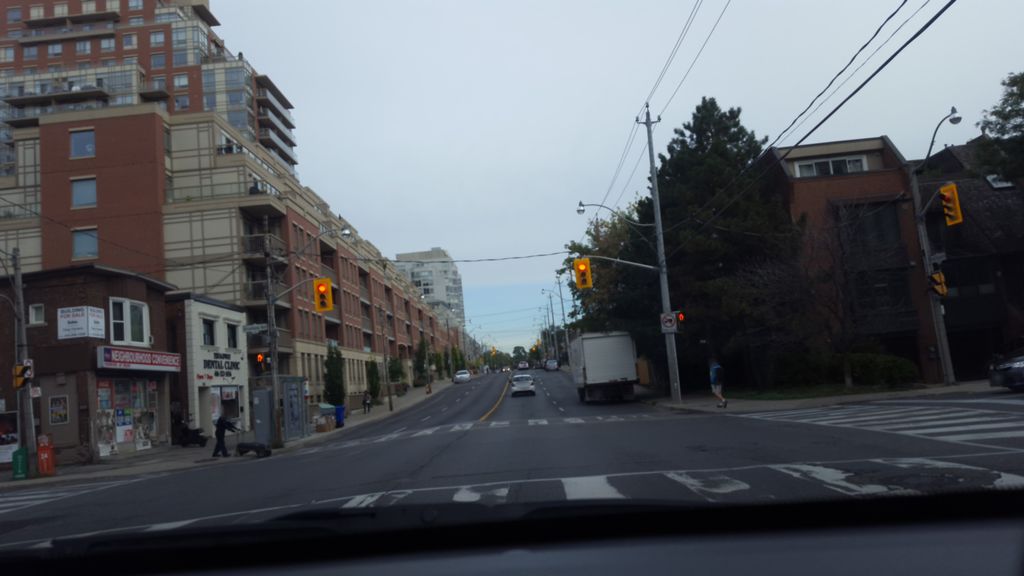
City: toronto